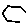
Label: hexagon